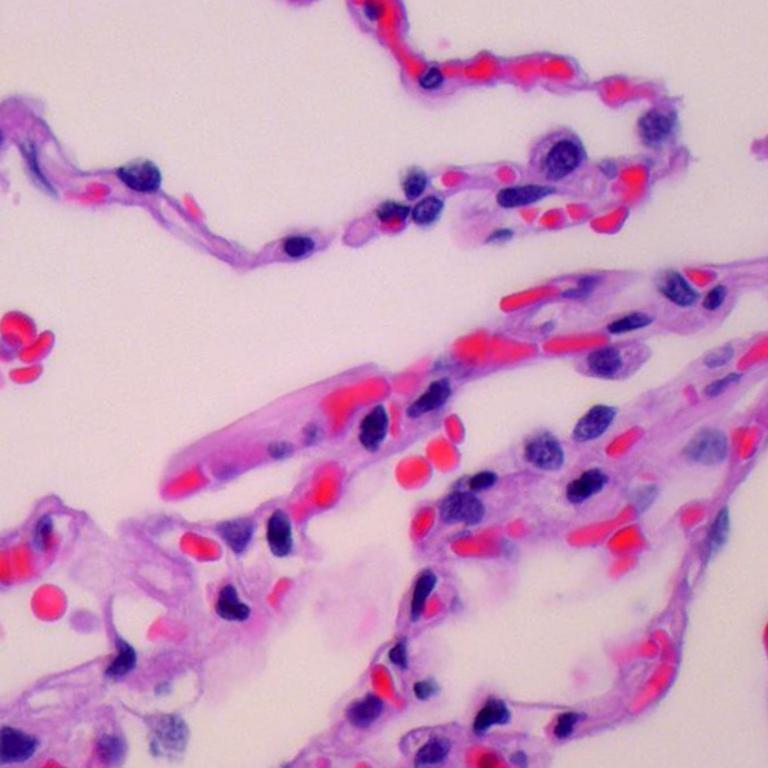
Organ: lung
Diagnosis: benign